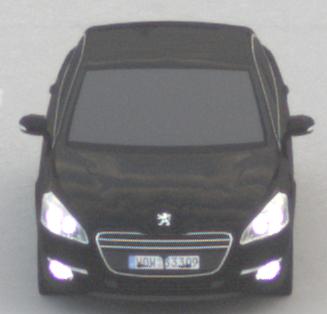
Make: Peugeot
Model: 508 120 VTi
Detailed model: 508 (I) Limousine
Model produced from: 2011/03
Model produced until: 2014/05
Doors: 4
Color: black
Road condition: dry road
Daytime: morning or afternoon
Contrast: low contrast